Question: Sorry about the title, but i couldn't think of a better subject for my issue.
I've two tables in a many-to-one relationship between them and an other many-to-one relatioshop in the same table. I need to sum a column that corresponds a aggregate from a column of first table.
Here is a image that illustrate what i want:

I have no idea how to proceed with this.
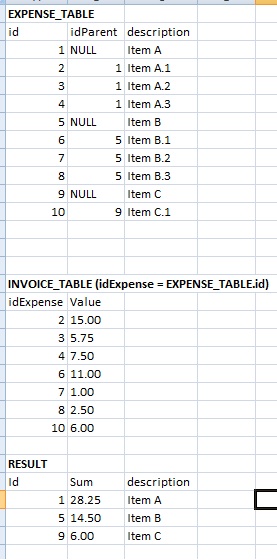
Answer: This should do:
'''
SELECT ISNULL(E.idParent,E.id) Id,
SUM(I.Value) [Sum]
FROM EXPENSE_TABLE E
LEFT JOIN INVOICE_TABLE I
ON I.idExpense = E.id
GROUP BY ISNULL(E.idParent,E.id)
'''
For the updated requirement:
'''
SELECT ISNULL(E.idParent,E.id) Id,
E2.[description],
SUM(I.Value) [Sum]
FROM EXPENSE_TABLE E
LEFT JOIN INVOICE_TABLE I
ON I.idExpense = E.id
INNER JOIN EXPENSE_TABLE E2
ON ISNULL(E.idParent,E.id) = E2.id
GROUP BY ISNULL(E.idParent,E.id),
E2.[description]
'''